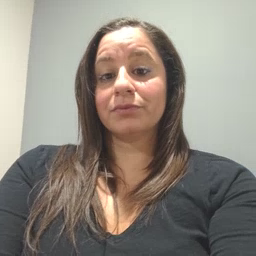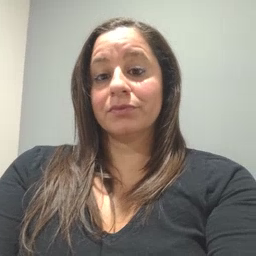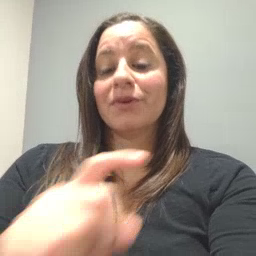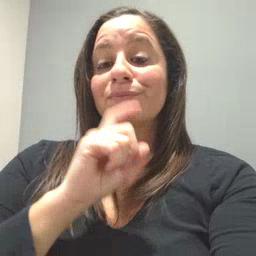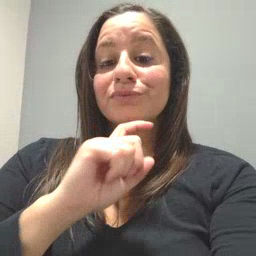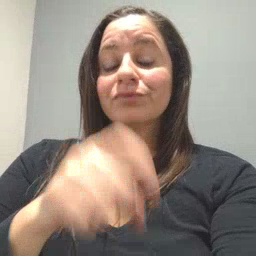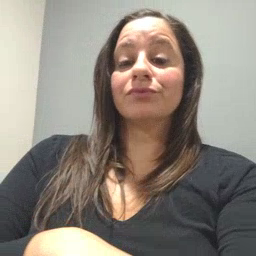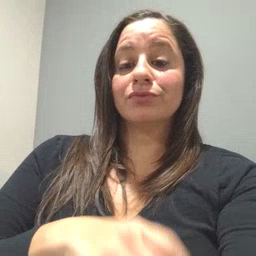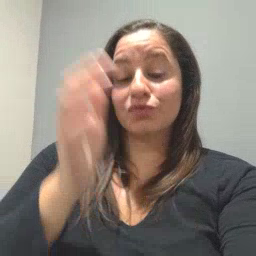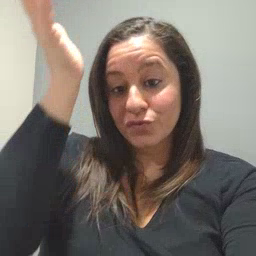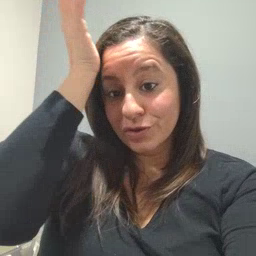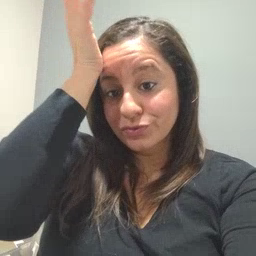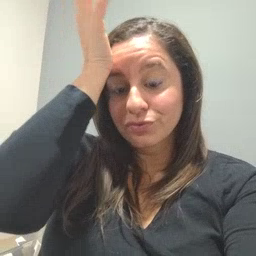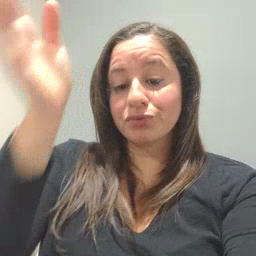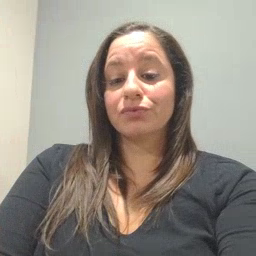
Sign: garbage